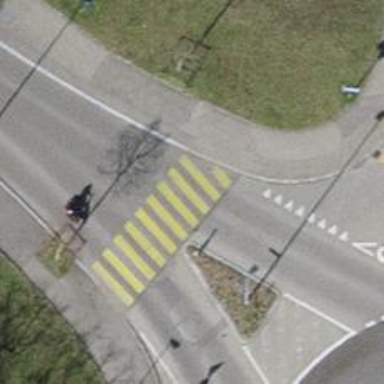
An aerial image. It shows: Uncontrolled zebra crossing with notable zebra markings.